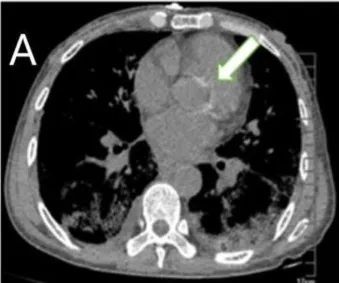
Extrapulmonary organ calcification. Cardiac valve calcification.
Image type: radiology (ct)